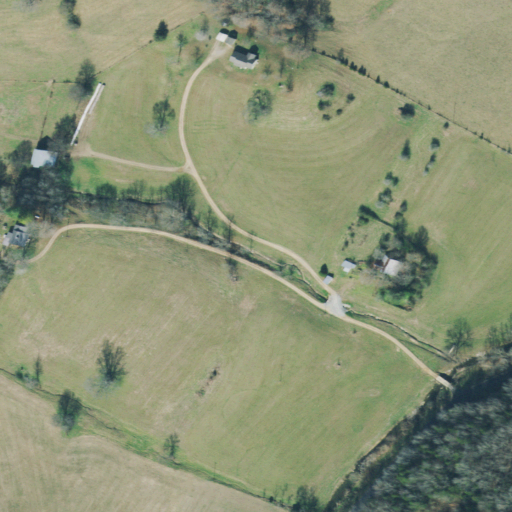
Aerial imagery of valley in Tennessee named American Hollow containing pasture, open development, mixed forest, and deciduous forest